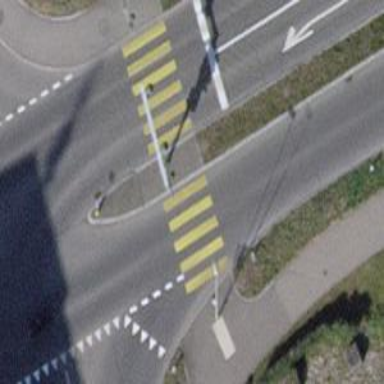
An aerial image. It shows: Road crossing with traffic signals and island.